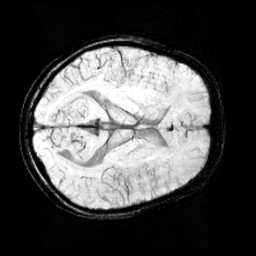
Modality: minIP
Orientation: axial
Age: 12
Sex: male
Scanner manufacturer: siemens
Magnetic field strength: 3 T
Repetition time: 0.027 s
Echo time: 0.02 s